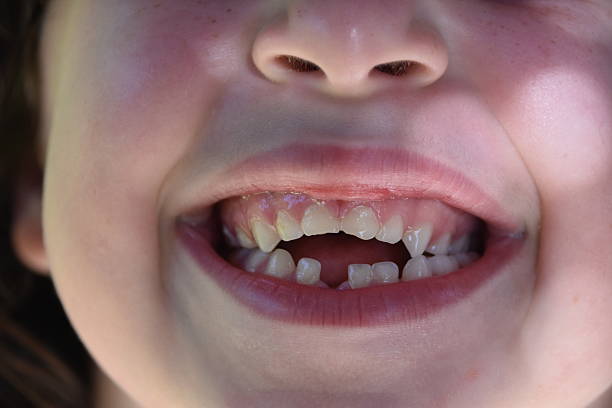
Condition: hypodontia